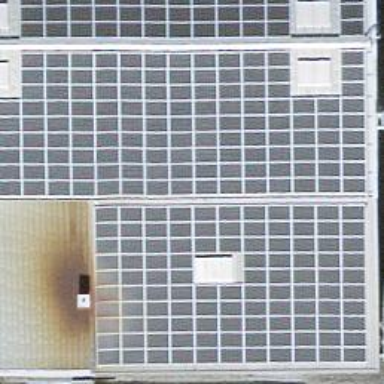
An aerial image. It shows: Solar power generator with photovoltaic panels.